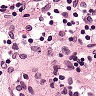
Metastatic tissue present: no